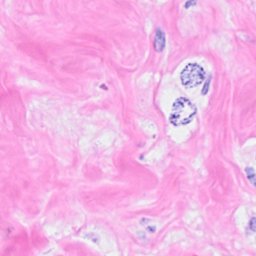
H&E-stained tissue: Breast